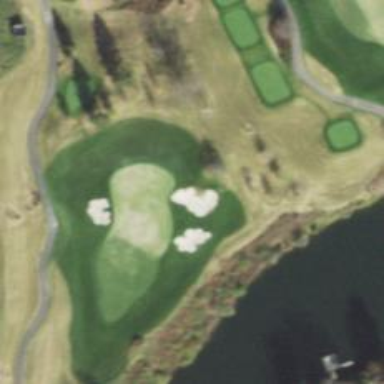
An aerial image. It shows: Golf hole.